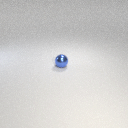
small blue metal sphere